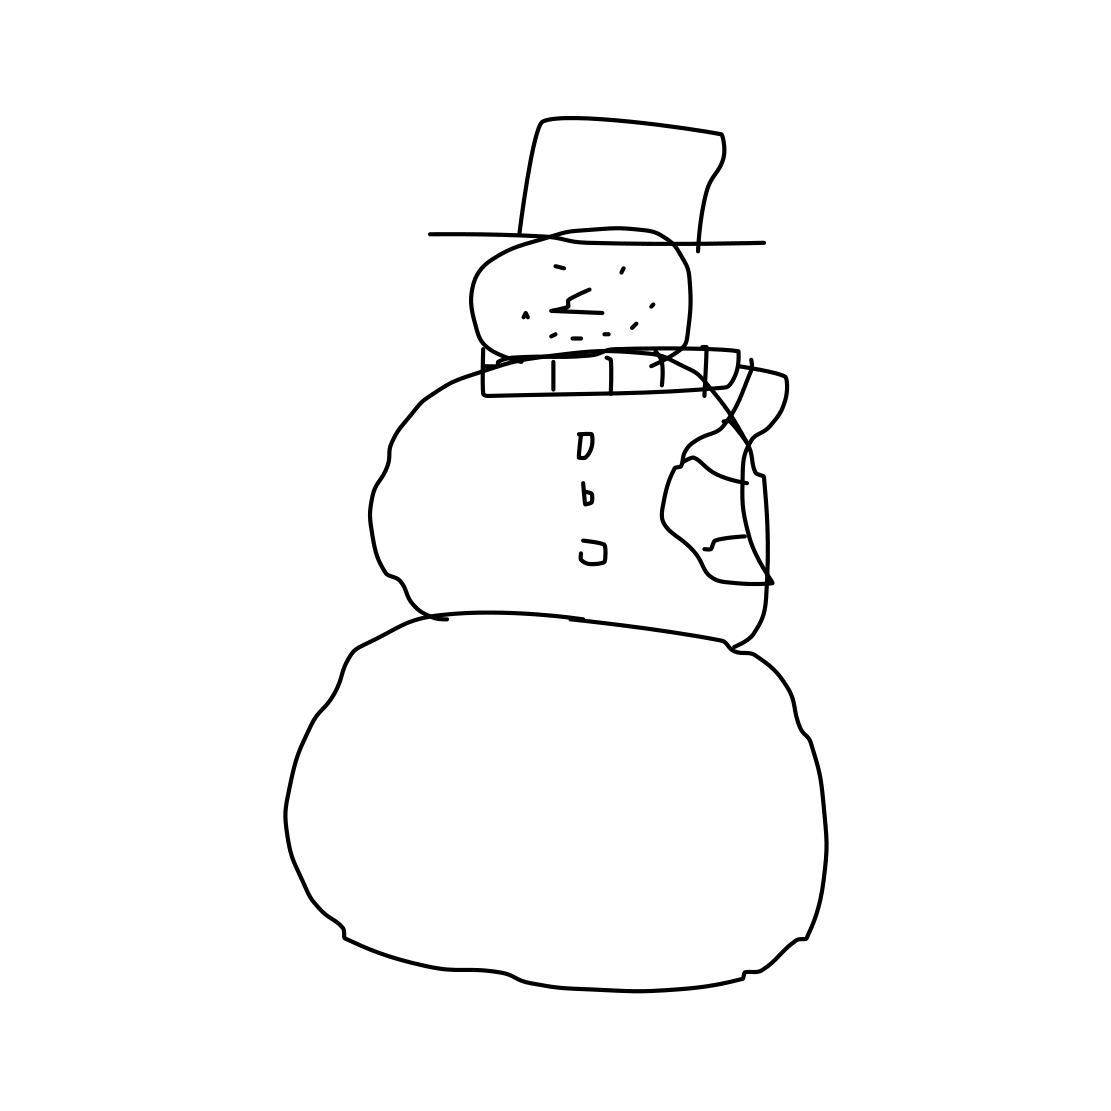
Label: snowman